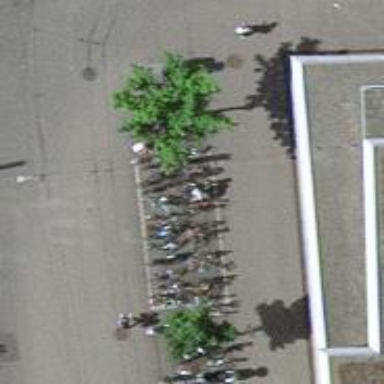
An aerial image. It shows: Bicycle repair station.